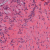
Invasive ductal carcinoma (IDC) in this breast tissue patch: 0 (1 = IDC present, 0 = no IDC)